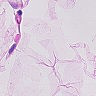
Metastatic tissue present: no